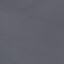
Land use / land cover: SeaLake